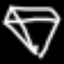
Label: diamond